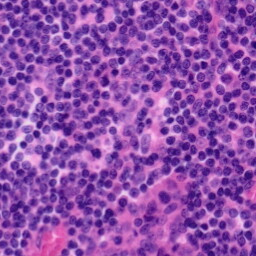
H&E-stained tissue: Tonsil